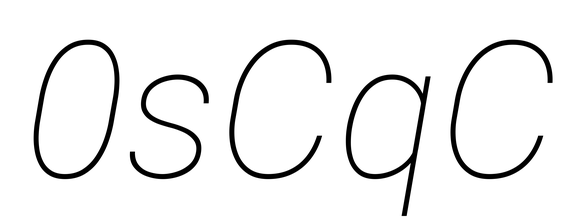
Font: Roboto-Italic_Thin_Italic